Interaction volume radius: 10 \u00c5
Interaction volume height: 15 \u00c5
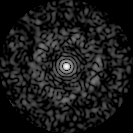
Disorder parameter: 0.8176